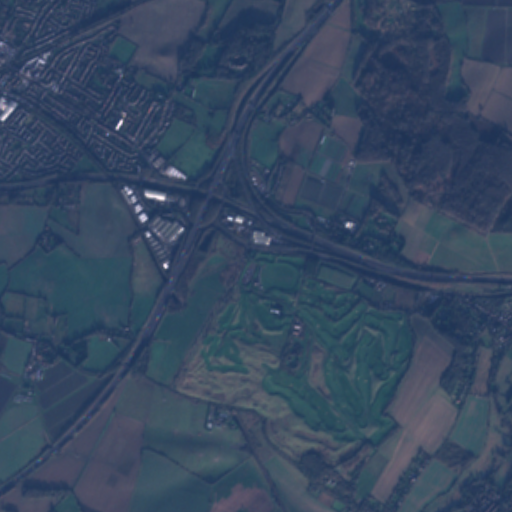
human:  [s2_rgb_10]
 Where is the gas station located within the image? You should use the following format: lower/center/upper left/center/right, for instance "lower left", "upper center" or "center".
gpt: The gas station is located in the upper left of the image.
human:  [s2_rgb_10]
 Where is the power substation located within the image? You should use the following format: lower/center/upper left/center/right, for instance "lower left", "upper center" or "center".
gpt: The power substation is located in the upper left of the image.
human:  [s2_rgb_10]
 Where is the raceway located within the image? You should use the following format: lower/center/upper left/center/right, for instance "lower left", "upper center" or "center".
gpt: The raceway is located in the upper right of the image.
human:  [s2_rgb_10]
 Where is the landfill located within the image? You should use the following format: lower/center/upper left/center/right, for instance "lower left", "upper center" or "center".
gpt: There is no landfill in the image.